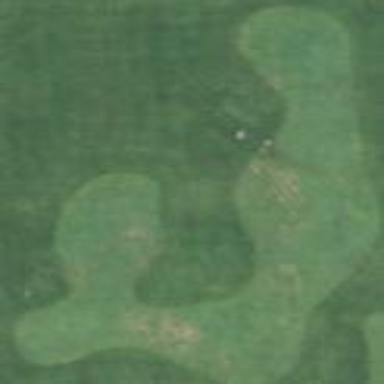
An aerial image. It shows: Green golf area with grass land use.